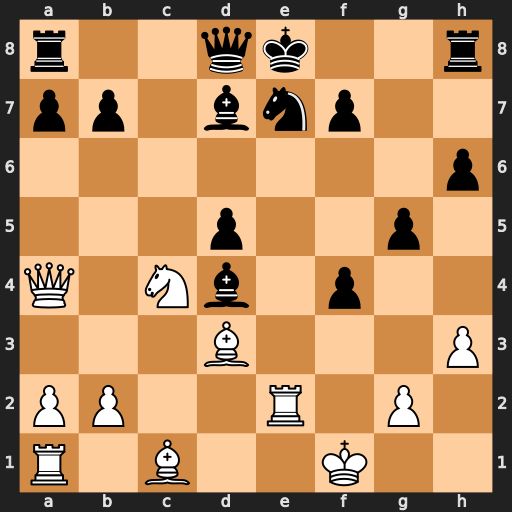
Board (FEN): r2qk2r/pp1bnp2/7p/3p2p1/Q1Nb1p2/3B3P/PP2R1P1/R1B2K2
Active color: w
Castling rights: kq
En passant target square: -
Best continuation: Nd6+ Kf8 Qxd4